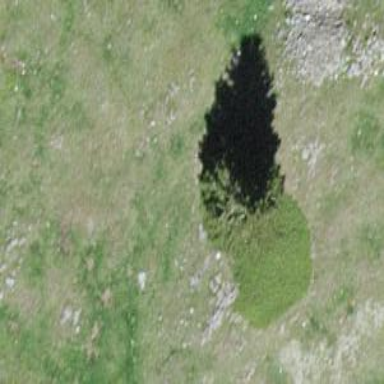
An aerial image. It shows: Needle-leaved tree in nature.